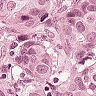
Metastatic tissue present: yes